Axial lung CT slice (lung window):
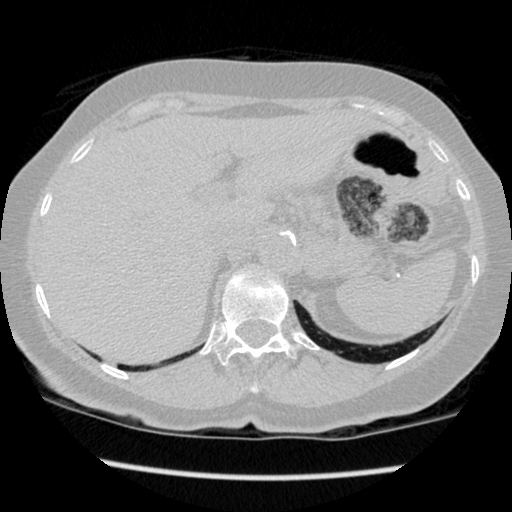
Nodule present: no